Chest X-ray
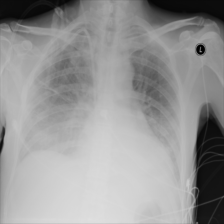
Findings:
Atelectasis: negative
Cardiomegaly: negative
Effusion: negative
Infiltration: negative
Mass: negative
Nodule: negative
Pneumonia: negative
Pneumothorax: negative
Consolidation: positive
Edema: positive
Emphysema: negative
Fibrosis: negative
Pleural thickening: negative
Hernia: negative